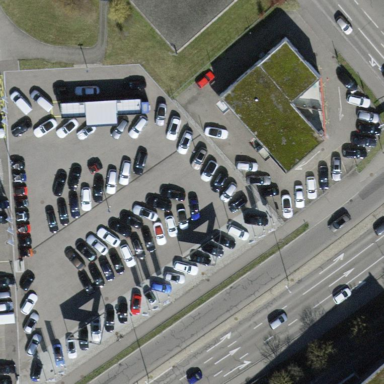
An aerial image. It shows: Shop that sells cars.